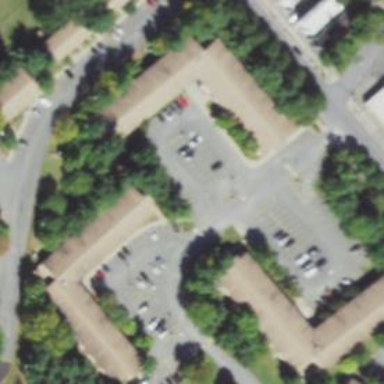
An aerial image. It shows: Parking area with surface.